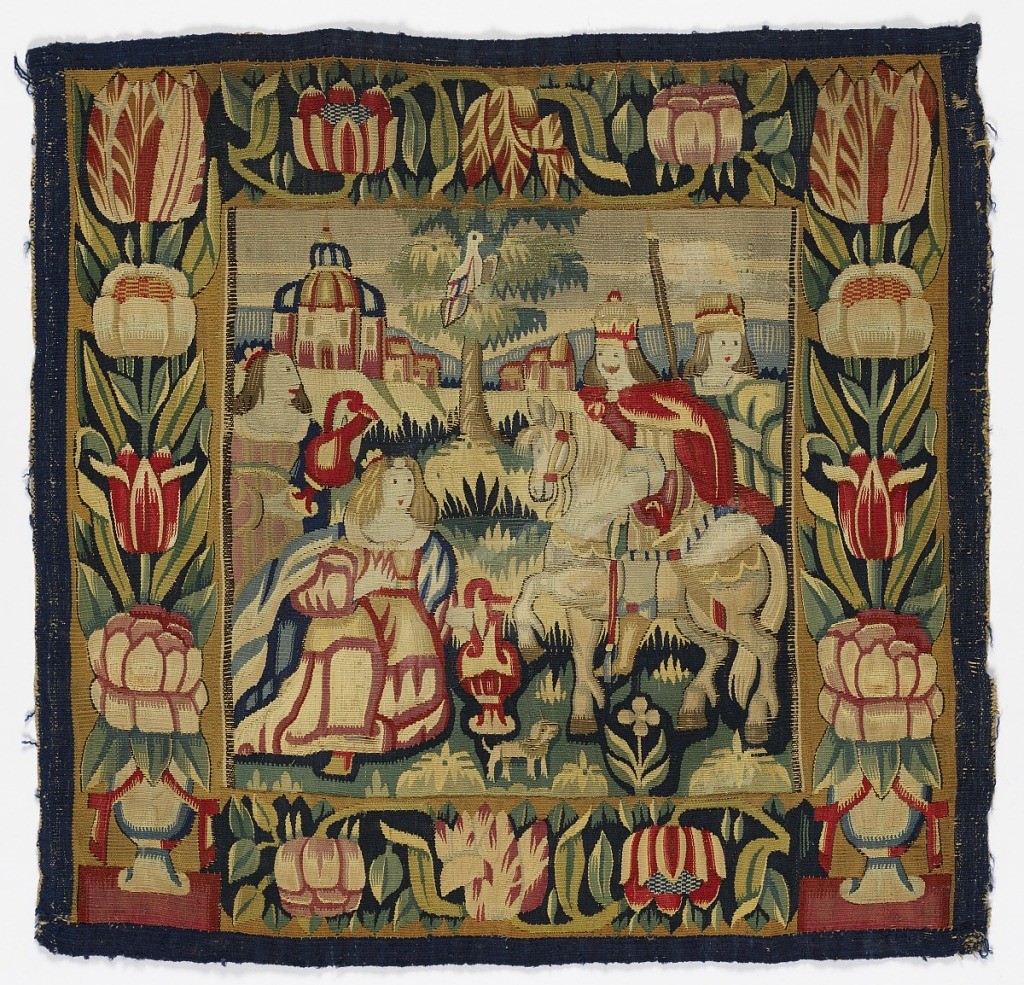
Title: David and Abishag
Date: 1610–30
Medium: wool, silk Technique: tapestry woven
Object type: Cushion cover
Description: The story of David and Abishag with two women each holding a jug, a man on horseback and another standing behind. Landscape in background and a floral border.